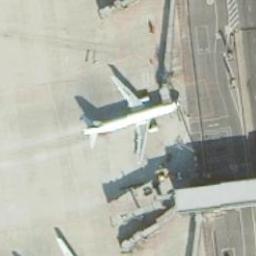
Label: airplane